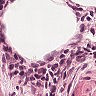
Metastatic tissue present: no